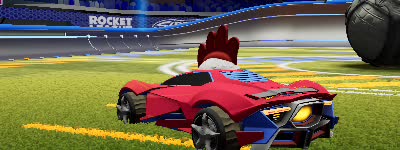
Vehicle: werewolf